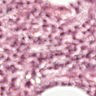
Metastatic tissue present: no